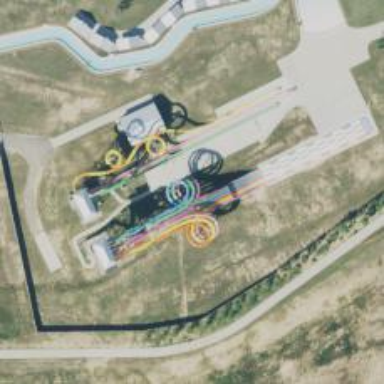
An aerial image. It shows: Water slide attraction.